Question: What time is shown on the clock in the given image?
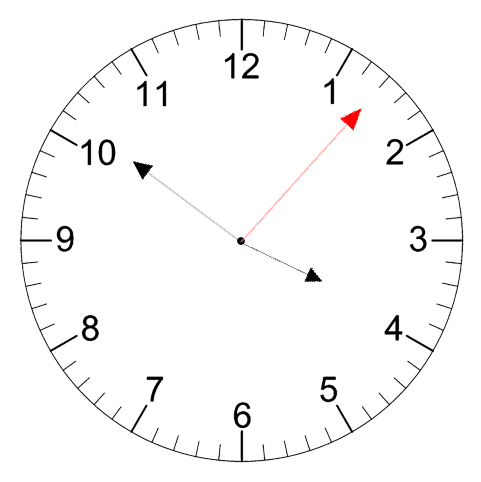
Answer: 03:51:07